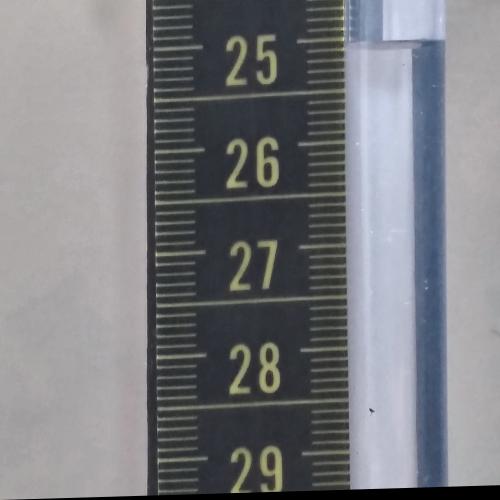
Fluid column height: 25.1 cm